Question: I try to make completion for custom properties in .
I tried to create a simple project via :
1. Created a new Gradle project with Spring Boot Initializer (I haven't checked anything at all).
2. Created a new class Properties.
When I annotated it with '@ConfigurationProperties', the next notification has appeared:

<URL> said that I should add the following to my project:
'''
dependencies {
optional "org.springframework.boot:spring-boot-configuration-processor"
}
compileJava.dependsOn(processResources)
'''
After that, I tried to rebuild the project and enable annotation processors in settings but the notification hasn't gone. Completion doesn't work too (I created a string 'my').
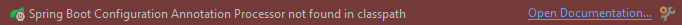
Answer: I had the same problem. I use idea 2017.2 and gradle 4.1,
and some blog said you should add:
'''
dependencies {
optional "org.springframework.boot:spring-boot-configuration-processor"
}
'''
But I changed it to this:
'''
dependencies {
compile "org.springframework.boot:spring-boot-configuration-processor"
}
'''
And the warning is gone.